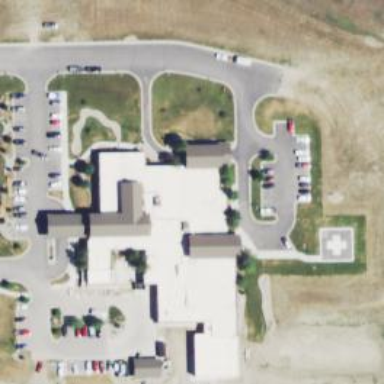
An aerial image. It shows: Healthcare facility identified as hospital.